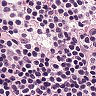
Metastatic tissue present: no